Question: My content is loaded in another application via LTI launch. That application is trying to load the content in its iFrame.
My content has javascript calls which is written as 'top.setLinkVisibility=setLinkVisibility;' 'top.isDeeplinkSession()'
When these JavaScript keywords get executed the content is not loaded properly (getting permission denied exception):
> Error: Permission denied to access property**

This content would be loaded within my application and also out of my application (via LTI launch).
Now we tried to replace 'top' keyword with 'self' and
But to make it work for all the content we have to replace the keyword top to self in more than 1000 files and that's really tedious.
Any other way to make the content work? Replacing top to self is one way .. but any easier way?
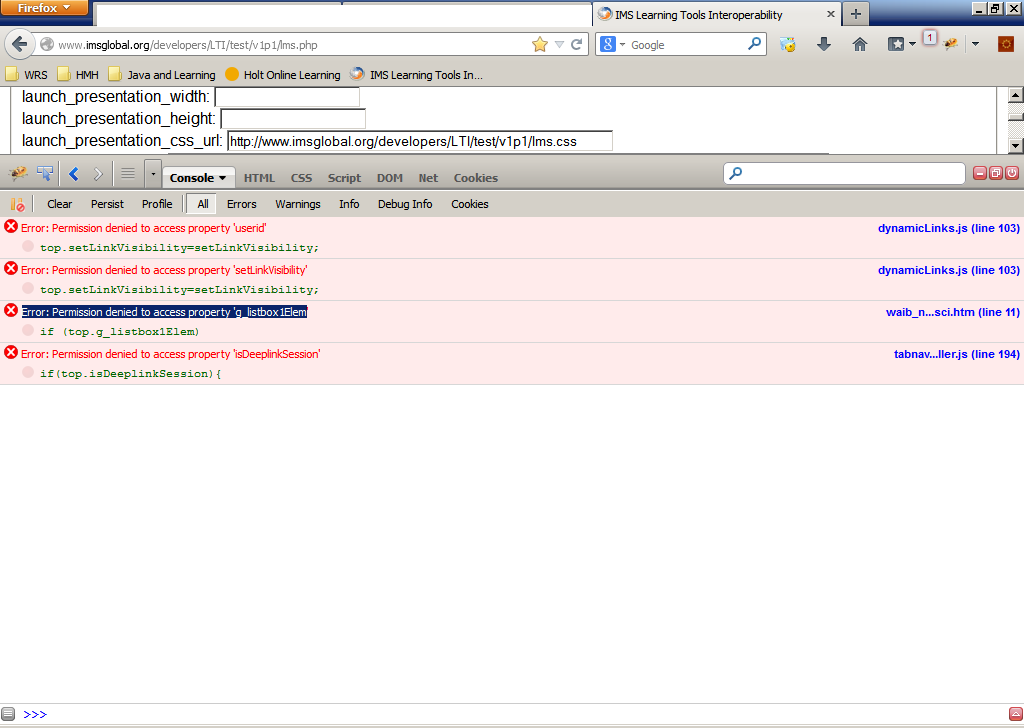
Answer: No, there is no other way. 'top' automatically refers to <URL>, or place your entire script in a different scope.
Since the 'window.top' property is a property of the 'window' object, it is automatically a global variable. If you define a variable outside any functions (in the global scope), it'll be a property of the 'window' object, so it's not possible to define 'var top' in the global scope, since that'd have to overwrite the read-only 'window.top'. If you were to use 'var top' inside a function though, it'd work just fine, as can be demonstrated in this example:
'''
function foo() {
var top = 'test';
return top;
}
alert(foo()); //Alerts "test"
'''
In the future, it's best to avoid overly generic variable names such as 'top'. They can easily cause problems. Especially when they need to be global variables.